Question: I am trying to persist a file, uploaded by the user, to file system.
Actually, I am using Spring MVC (3.0) and this is how I am trying to persist the file,
'''
String orgName = file.getOriginalFilename();
String filePath = "/Uploads/MyUploads/"+ new Date().getTime()+orgName;// Unique Image Name
File dest = new File(filePath);
file.transferTo(dest);
'''
I have a folder 'Uploads\MarketplaceUploads', at the root of my application. But still I am getting 'FileNotFoundException "\Uploads\MyUploads\loading.gif' (The system cannot find the path specified)".

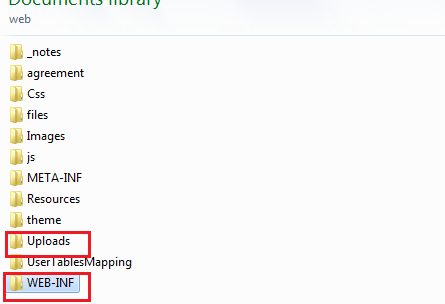
Answer: Ensure you add the web-app context path before using the file
'''
String orgName = file.getOriginalFilename();
String filePath = getServletContext().getRealPath("/") + "/Uploads/MyUploads/"+ new Date().getTime()+orgName;// Unique Image Name
File dest = new File(filePath);
file.transferTo(dest);
'''
From the javadoc of 'getRealPath()'
> Gets the real path corresponding to the given virtual path.
For example, if path is equal to /index.html, this method will return the absolute file path on the server's filesystem to which a request of the form http://://index.html would be mapped, where corresponds to the context path of this ServletContext.
The real path returned will be in a form appropriate to the computer and operating system on which the servlet container is running, including the proper path separators.
Resources inside the /META-INF/resources directories of JAR files bundled in the application's /WEB-INF/lib directory must be considered only if the container has unpacked them from their containing JAR file, in which case the path to the unpacked location must be returned.
This method returns null if the servlet container is unable to translate the given virtual path to a real path.